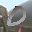
Label: 0